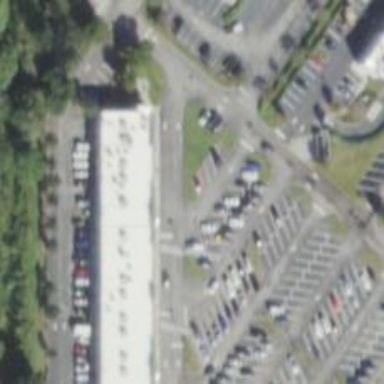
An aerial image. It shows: Parking space is available.